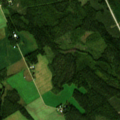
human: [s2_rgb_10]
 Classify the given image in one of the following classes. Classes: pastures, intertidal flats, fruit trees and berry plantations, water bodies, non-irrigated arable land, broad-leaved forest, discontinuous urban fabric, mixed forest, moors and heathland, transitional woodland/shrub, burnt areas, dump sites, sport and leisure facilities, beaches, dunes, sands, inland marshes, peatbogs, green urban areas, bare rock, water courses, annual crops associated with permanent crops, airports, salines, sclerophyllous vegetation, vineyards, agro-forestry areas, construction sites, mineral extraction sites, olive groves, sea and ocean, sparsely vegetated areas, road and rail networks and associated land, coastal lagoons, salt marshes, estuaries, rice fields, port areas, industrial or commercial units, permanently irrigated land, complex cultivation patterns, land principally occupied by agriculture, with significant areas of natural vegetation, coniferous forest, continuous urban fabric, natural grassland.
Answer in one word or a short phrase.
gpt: land principally occupied by agriculture, with significant areas of natural vegetation, coniferous forest, mixed forest